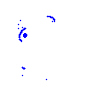
Particle: kaon